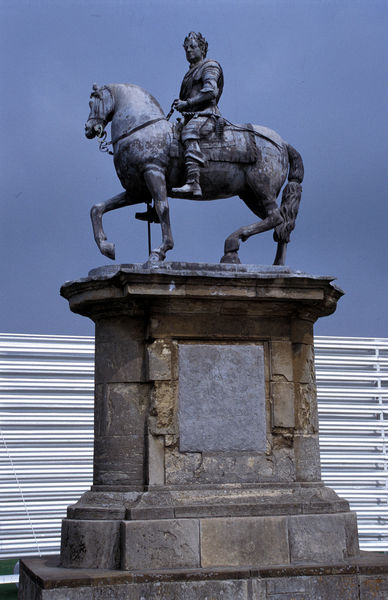
Titel: Reiterstandbild Georg I.
Künstler: John van Nost
Standort: Stowe, Buckinghamshire
Institution: Stowe Landscape Gardens
Schlagwörter: blau, held, himmel, kopf, kämpfer, mann, weiß, ocker, sitzen, braun, geste, grau, hintergrund, licht, marmor, ohr, schwarz, stützen, säule, tisch, tier, zaun, halten, sockel, stein, steine, bildnis, porträt, decke, ohren, renaissance, pferd, reiter, skulptur, statue, beine, huf, hufe, mähne, reiten, sattel, schwanz, schweif, steigbügel, zaumzeug, zügel, seitlich, sitz, schuhe, stab, kaiser, könig, tafel, inschrift, metall, stufe, bronze, plastik, platte, plinthe, podest, foto, fotografie, fugen, stütze, antike, denkmal, rippen, schwert, text, soldat, stiefel, herrscher, schritt, schuh, lorbeer, lorbeerkranz, fürst, rüstung, sieg, hufen, politiker, rom, römer, sims, gesims, schnauze, nüstern, general, florenz, platten, macht, stange, basis, absatz, metal, römisch, standbild, mamor, pferdeschwanz, monument, reiterstandbild, satteldecke, reiterdenkmal, caesar, trab, beschädigt, bauzaun, vorderlauf, aluminium, reiterfigur, gattamelatta, lamellen, memorial, trapp, überlebensgroß, bildzone, eröhung, inchrift